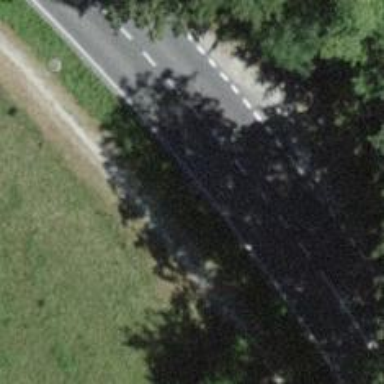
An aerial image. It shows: Tertiary road.